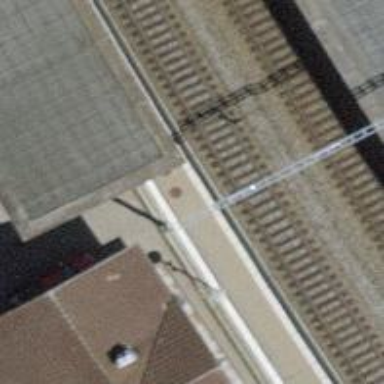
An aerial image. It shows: Stop position for public transport on the railway.